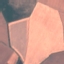
Land use / land cover class: AnnualCrop